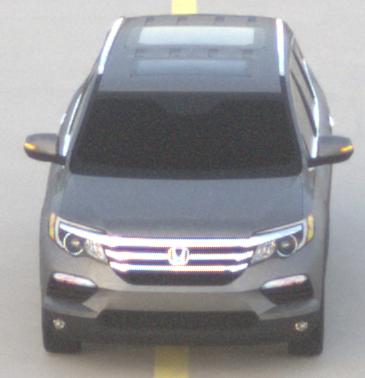
Make: Honda
Model: Pilot
Detailed model: 3
Model produced from: 2015
Model produced until: 2022
Doors: 5
Color: gray
Road condition: dry road
Daytime: sunrise or sunset
Contrast: low contrast